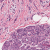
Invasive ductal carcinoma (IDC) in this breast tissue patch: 1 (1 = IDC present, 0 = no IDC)